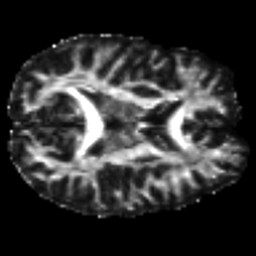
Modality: FA
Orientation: axial
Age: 26
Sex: male
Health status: healthy
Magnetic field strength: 3 T
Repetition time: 8.4 s
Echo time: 0.0926 s